Question: I'm trying to run the following:
'''
Sub sendMailViaADO()
Dim cmdStoredFunct As ADODB.Command
Dim r As ADODB.Recordset
Dim strConn As String
strConn = _
"PROVIDER=SQLOLEDB.1;" & _
"P-----D=xxxxx;" & _
"PERSIST SECURITY INFO=True;" & _
"USER ID=yyyyyy;" & _
"INITIAL CATALOG=xxxxx;" & _
"DATA SOURCE=xxxxx;" & _
"USE PROCEDURE FOR PREPARE=1;" & _
"AUTO TRANSLATE=True;" & _
"CONNECT TIMEOUT=0;" & _
"COMMAND TIMEMOUT=0" & _
"PACKET SIZE=4096;" & _
"USE ENCRYPTION FOR DATA=False;" & _
"TAG WITH COLUMN COLLATION WHEN POSSIBLE=False"
Set c= New ADODB.Connection
c.ConnectionString = strConn
c.CommandTimeout = 0
c.Open
Set cmdStoredFunct = New ADODB.Command
Set cmdStoredFunct.ActiveConnection = c
Set r = New ADODB.Recordset
With cmdStoredFunct
.CommandText = "msdb..sp_send_dbmail"
.CommandText = adCmdStoredProc
.Parameters.Append .CreateParameter("@recipients", adVarWChar, adParamInput, 50, "me@me.co.uk;")
.Parameters.Append .CreateParameter("@subject", adVarWChar, adParamInput, 50, "xxx")
.Parameters.Append .CreateParameter("@body", adVarWChar, adParamInput, 50, "yyy")
Set r = .Execute
End With
'>>>
'>>>is there another way like the following ?
'Dim sTemp1
'sTemp1 = "{call msdb.dbo.sp_send_dbmail('me@me.co.uk', 'xxx', 'yyy')}"
'>>>
If Not (cmdStoredFunct Is Nothing) Then
Set cmdStoredFunct.ActiveConnection = Nothing
Set cmdStoredFunct = Nothing
End If
If Not (c Is Nothing) Then
If (c.State And 1) = 1 Then c.Close
End If
End Sub
'''
It is erroring on the execute command 'Set r = .Execute' with this message:

Looks to me like it is finding the stored proc ok but that the string it is using is causing this mysterious exception.
How do I fix this?
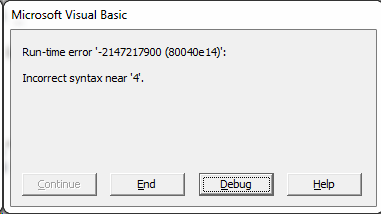
Answer: As an example if you want to avoid using a command object:
'''
Dim sSQL as String
sSQL =
"EXEC msdb.dbo.sp_send_dbmail " & _
@recipients='me@me.co.uk'," & _
@subject='xxx'," & _
@body='yyy'"
Call r.Open(sSQL,c)
'''
People will huff and puff about SQL injection but thats the least of your worries.